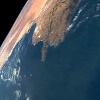
Label: water